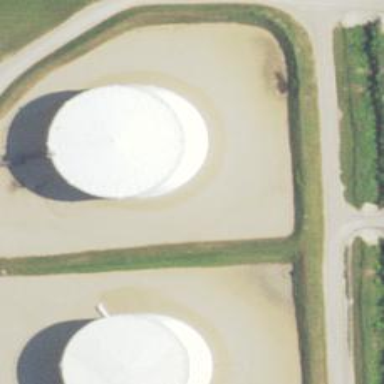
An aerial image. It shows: Storage tank with man-made structure.